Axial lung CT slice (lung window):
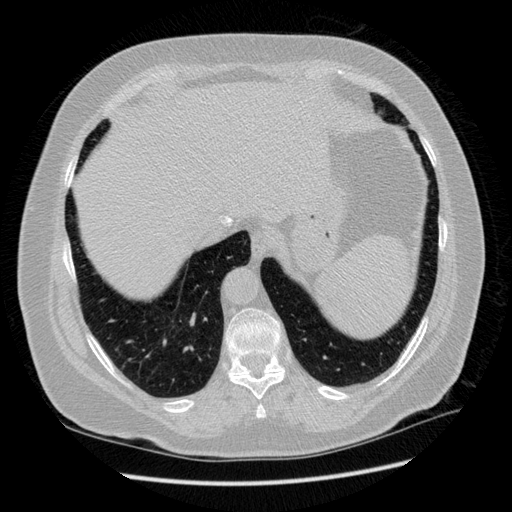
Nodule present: no